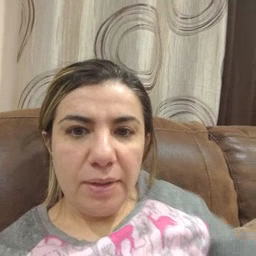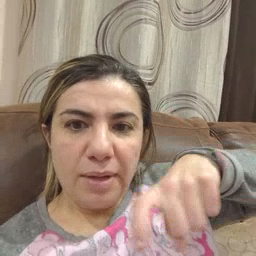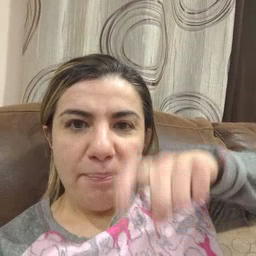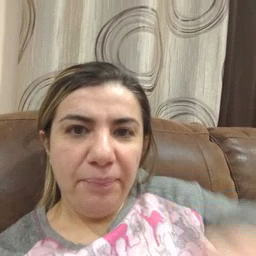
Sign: time